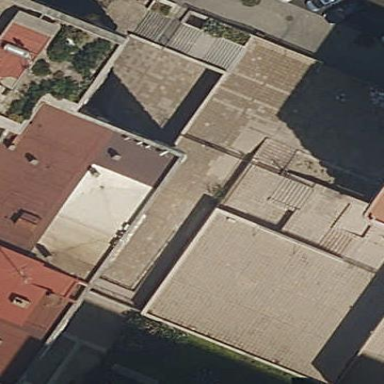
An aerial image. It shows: Part of building is shown in the image.